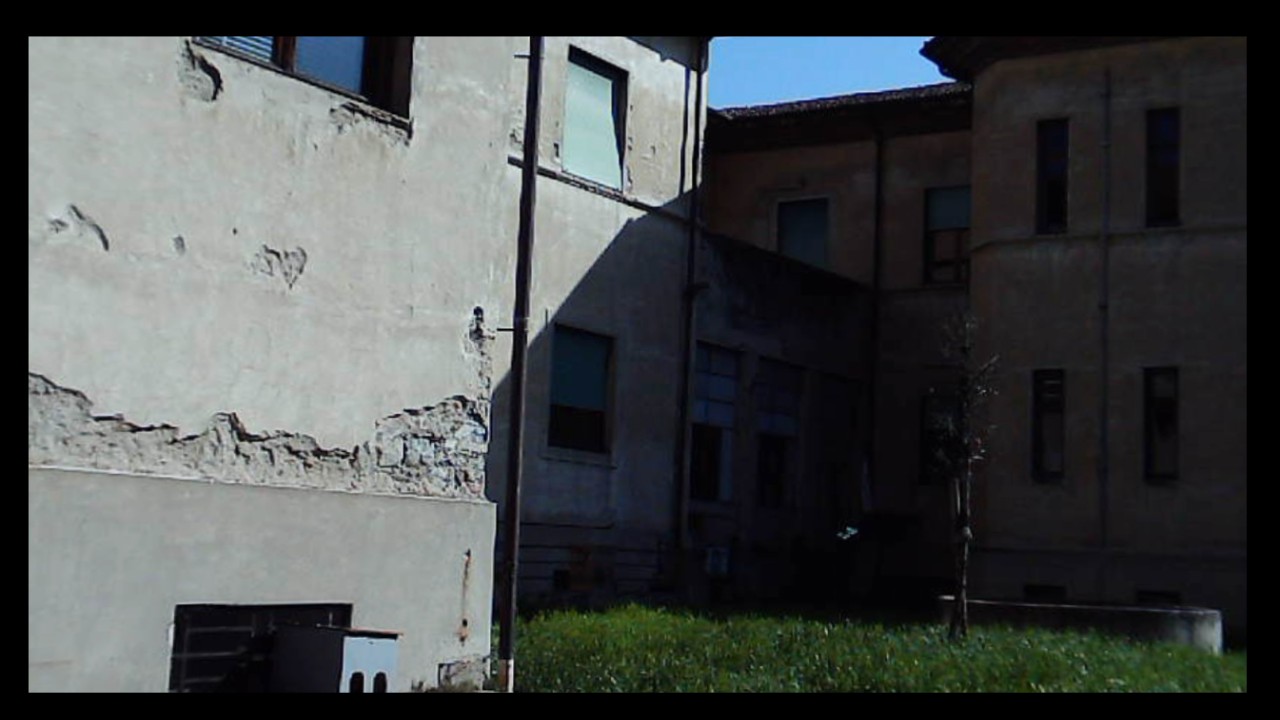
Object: Betafpv air75